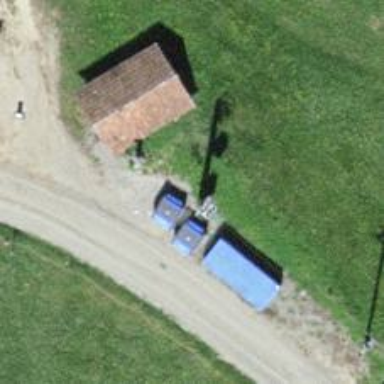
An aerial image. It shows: Recycling container at amenity designated for recycling.